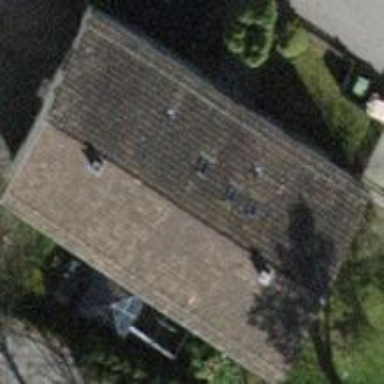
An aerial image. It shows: Building with tiled roof.